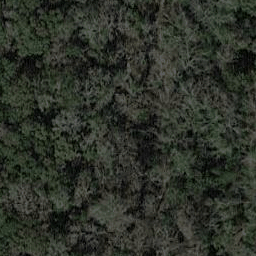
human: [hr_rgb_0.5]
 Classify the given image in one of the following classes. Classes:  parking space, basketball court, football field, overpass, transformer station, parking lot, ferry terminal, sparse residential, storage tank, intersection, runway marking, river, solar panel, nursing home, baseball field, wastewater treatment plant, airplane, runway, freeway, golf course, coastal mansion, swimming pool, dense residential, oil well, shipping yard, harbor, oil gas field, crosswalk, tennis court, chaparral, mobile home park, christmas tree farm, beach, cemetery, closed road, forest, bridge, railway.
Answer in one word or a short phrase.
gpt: forest